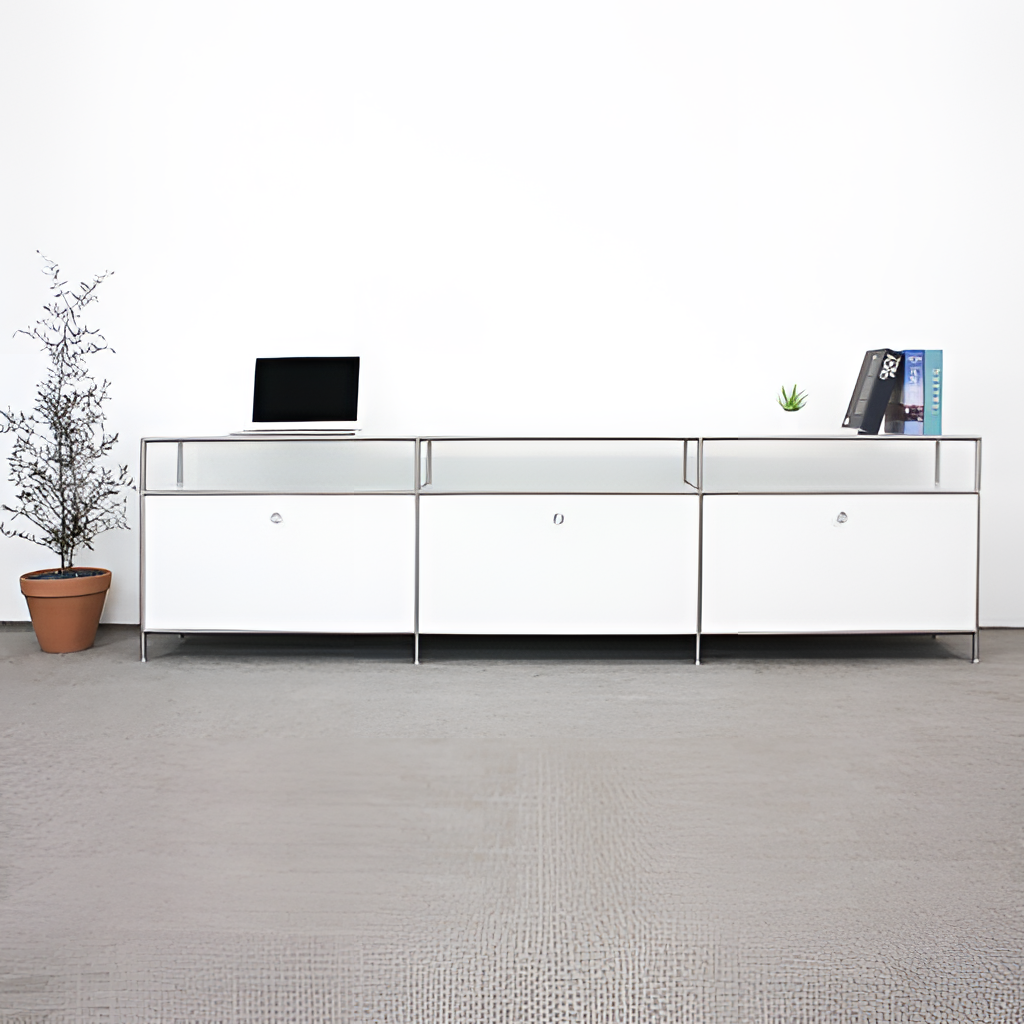
white metal sideboard, living room, modern, concrete flooring, with smooth pattern, white paint wallpaper, with solid pattern